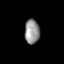
Tissue: prostate
Cell type: Fibroblasts
Senescence score: 0.8372
Nuclear area (px): 357
Mean DAPI intensity: 147.496